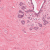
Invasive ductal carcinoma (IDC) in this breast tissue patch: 0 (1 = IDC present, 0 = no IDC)